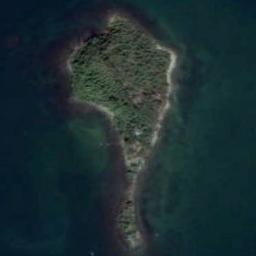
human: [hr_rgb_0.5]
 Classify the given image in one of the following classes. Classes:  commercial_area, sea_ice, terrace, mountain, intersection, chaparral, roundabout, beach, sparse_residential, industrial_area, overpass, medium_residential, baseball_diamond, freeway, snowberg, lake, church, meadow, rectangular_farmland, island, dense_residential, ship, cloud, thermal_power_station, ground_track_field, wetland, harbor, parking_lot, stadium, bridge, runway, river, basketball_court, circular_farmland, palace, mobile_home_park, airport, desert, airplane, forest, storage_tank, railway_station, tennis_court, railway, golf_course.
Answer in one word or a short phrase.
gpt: island